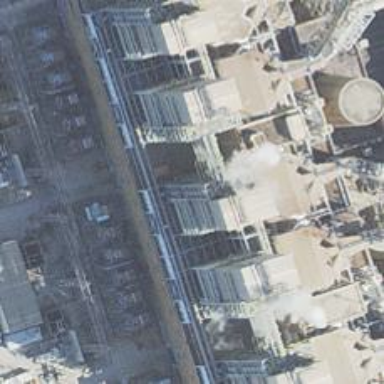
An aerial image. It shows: Generator with steam turbine as its type.